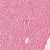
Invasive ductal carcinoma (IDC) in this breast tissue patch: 0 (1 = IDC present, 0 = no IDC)